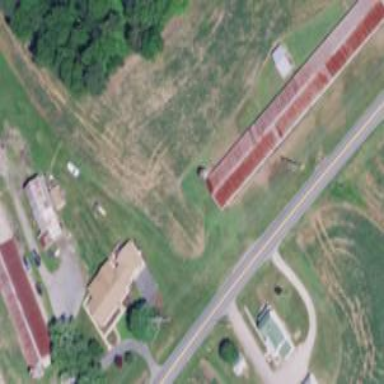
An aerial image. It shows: Farm auxiliary building.